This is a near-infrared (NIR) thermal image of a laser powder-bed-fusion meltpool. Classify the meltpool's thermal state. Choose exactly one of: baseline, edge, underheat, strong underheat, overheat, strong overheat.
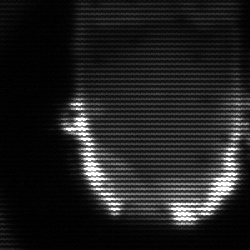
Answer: strong underheat